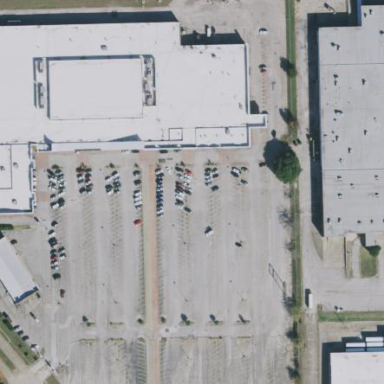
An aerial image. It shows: Commercial building.